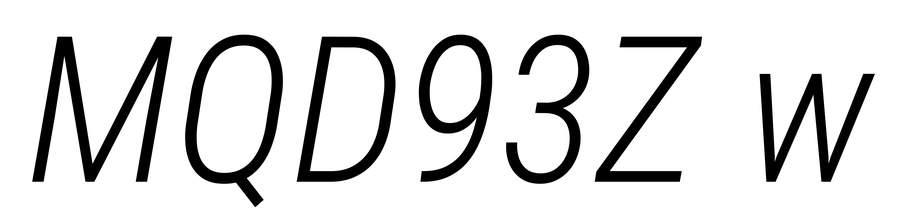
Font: Roboto-Italic_Condensed_Light_Italic